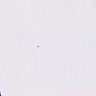
Metastatic tissue present: no